Question: I'm trying to compile a simple "Hello World!" code, but it seems not to be working. I uninstalled the anti-virus "ESET Cybersecurity Pro" on my computer, and it still didn't help. It is really an issue for me to run my codes.

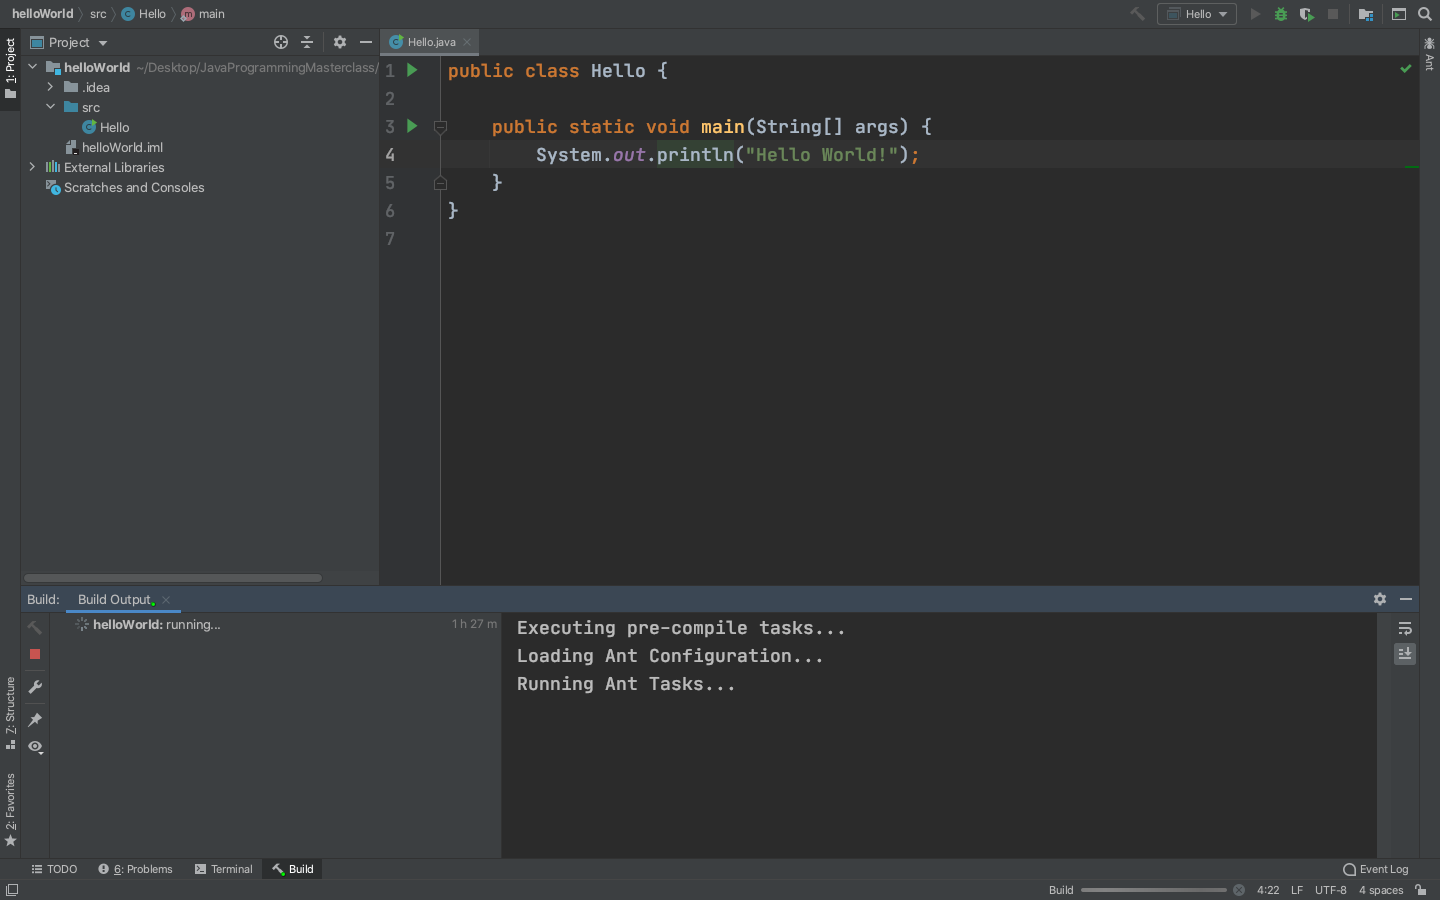
Answer: Disable or configure ESET to <URL> and ignore IDE/project folders. Contact ESET support for more details.